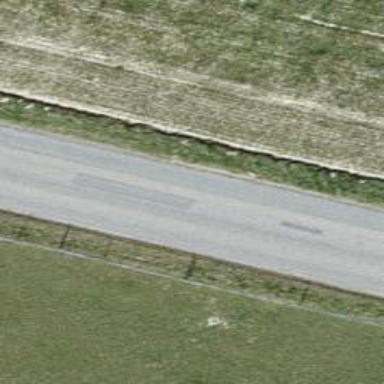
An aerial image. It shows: Tertiary road.